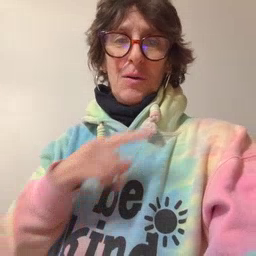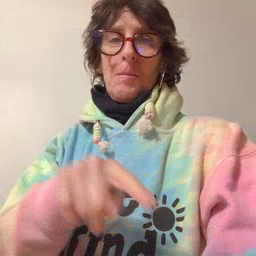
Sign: arm